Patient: sex F, age 54
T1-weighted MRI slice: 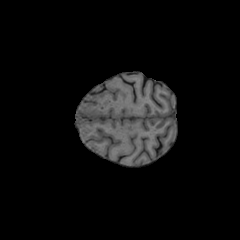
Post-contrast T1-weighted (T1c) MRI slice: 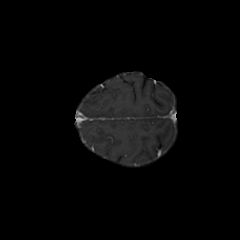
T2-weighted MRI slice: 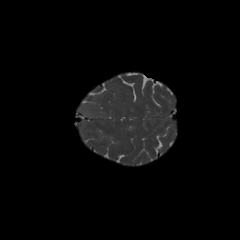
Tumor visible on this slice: no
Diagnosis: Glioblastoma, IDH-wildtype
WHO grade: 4